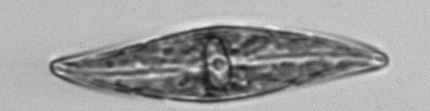
Label: Pleurosigma